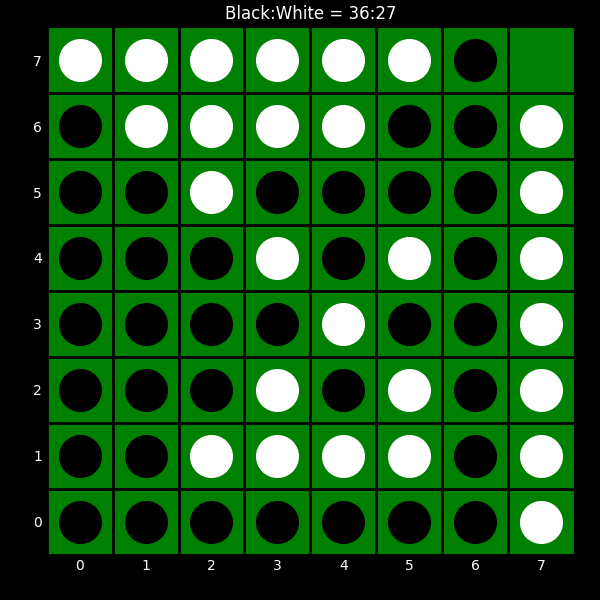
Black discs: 36
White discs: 27